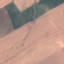
Land use / land cover: AnnualCrop